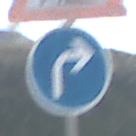
Verkehrszeichen: VorgeschriebeneFahrtrichtungRechts
Zusatzzeichen oben: Arbeitsstelle
Umgebung: Outdoor, Nature
Tageszeit: Midday
Wetter: PartlyCloudy
Licht: Natural
Jahreszeit: NotSpecified
Kontrast: LowContrast